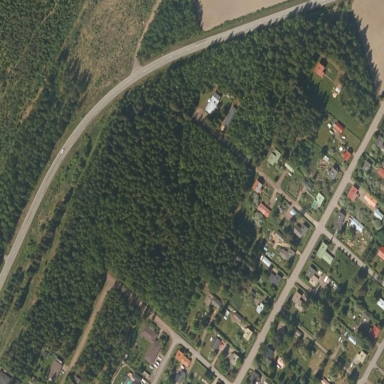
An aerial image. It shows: Woodland with evergreen needle-leaved trees.